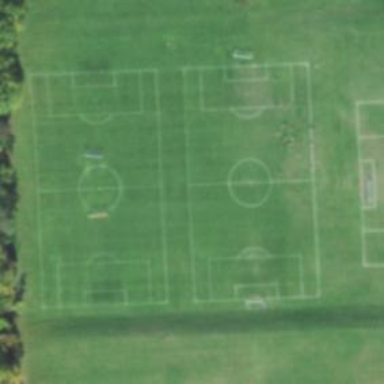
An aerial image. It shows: Soccer pitch with grass surface for leisure and sports.